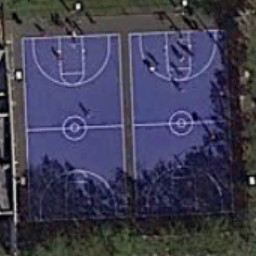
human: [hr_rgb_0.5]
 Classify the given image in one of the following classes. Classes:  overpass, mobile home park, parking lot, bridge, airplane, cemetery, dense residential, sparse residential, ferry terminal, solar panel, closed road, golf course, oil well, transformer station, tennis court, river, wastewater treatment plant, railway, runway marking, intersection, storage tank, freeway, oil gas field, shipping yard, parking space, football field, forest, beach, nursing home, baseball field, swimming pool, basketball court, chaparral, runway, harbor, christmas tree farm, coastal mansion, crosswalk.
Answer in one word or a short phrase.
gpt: basketball court